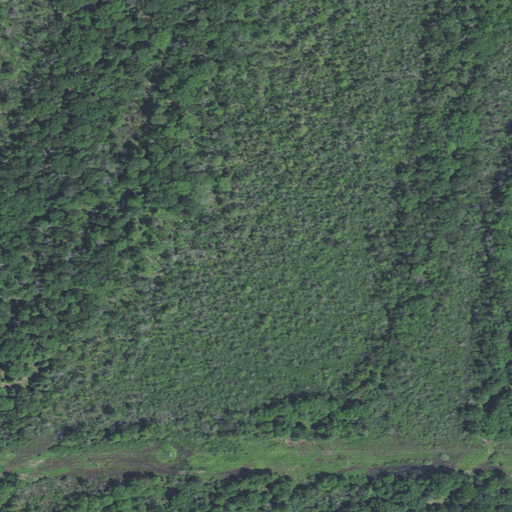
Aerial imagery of dune(s) in Michigan named Whitestone Point Dune and Swale Complex (Major) containing woody wetlands, evergreen forest, mixed forest, and deciduous forest